Aerial crown-view tile of a tropical tree (Barro Colorado Island, Panama), acquired 20240813:
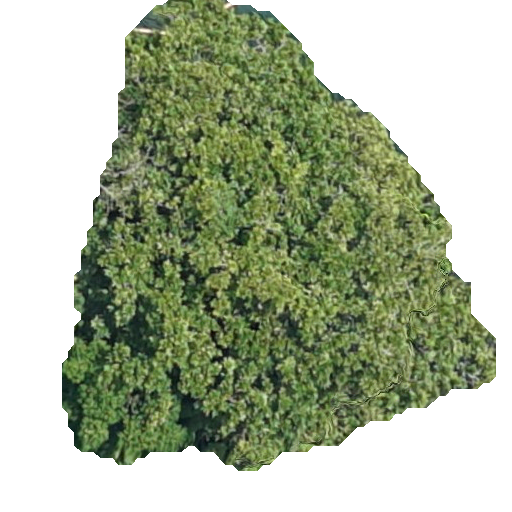
Species: Anacardium excelsum
GBIF accepted scientific name: Anacardium excelsum
Crown area: 210.776 m²